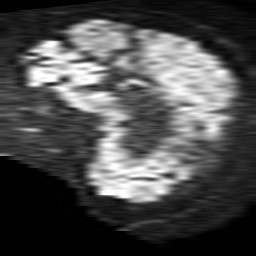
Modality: TRACE
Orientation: sagittal
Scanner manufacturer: philips
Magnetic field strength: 1.5 T
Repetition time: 3.646 s
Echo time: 0.09257 s